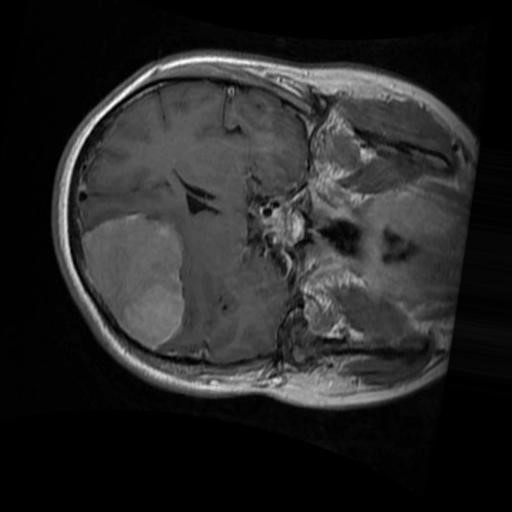
Label: brain_menin